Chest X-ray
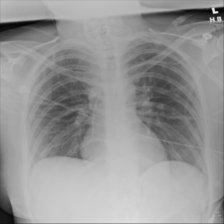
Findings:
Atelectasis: negative
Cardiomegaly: negative
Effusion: negative
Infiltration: negative
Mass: negative
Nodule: negative
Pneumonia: negative
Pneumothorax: negative
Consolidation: negative
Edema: negative
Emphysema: negative
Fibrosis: negative
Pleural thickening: negative
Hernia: negative